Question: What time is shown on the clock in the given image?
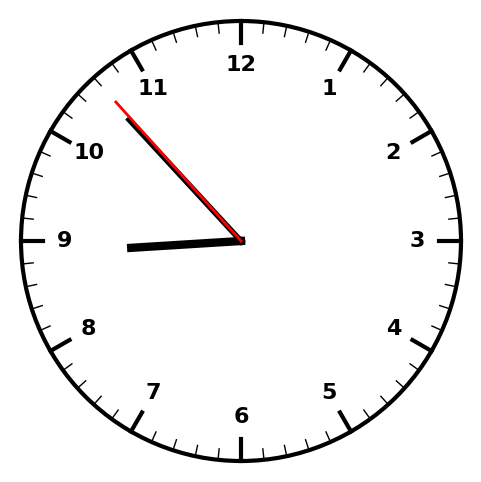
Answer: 08:52:53